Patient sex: M
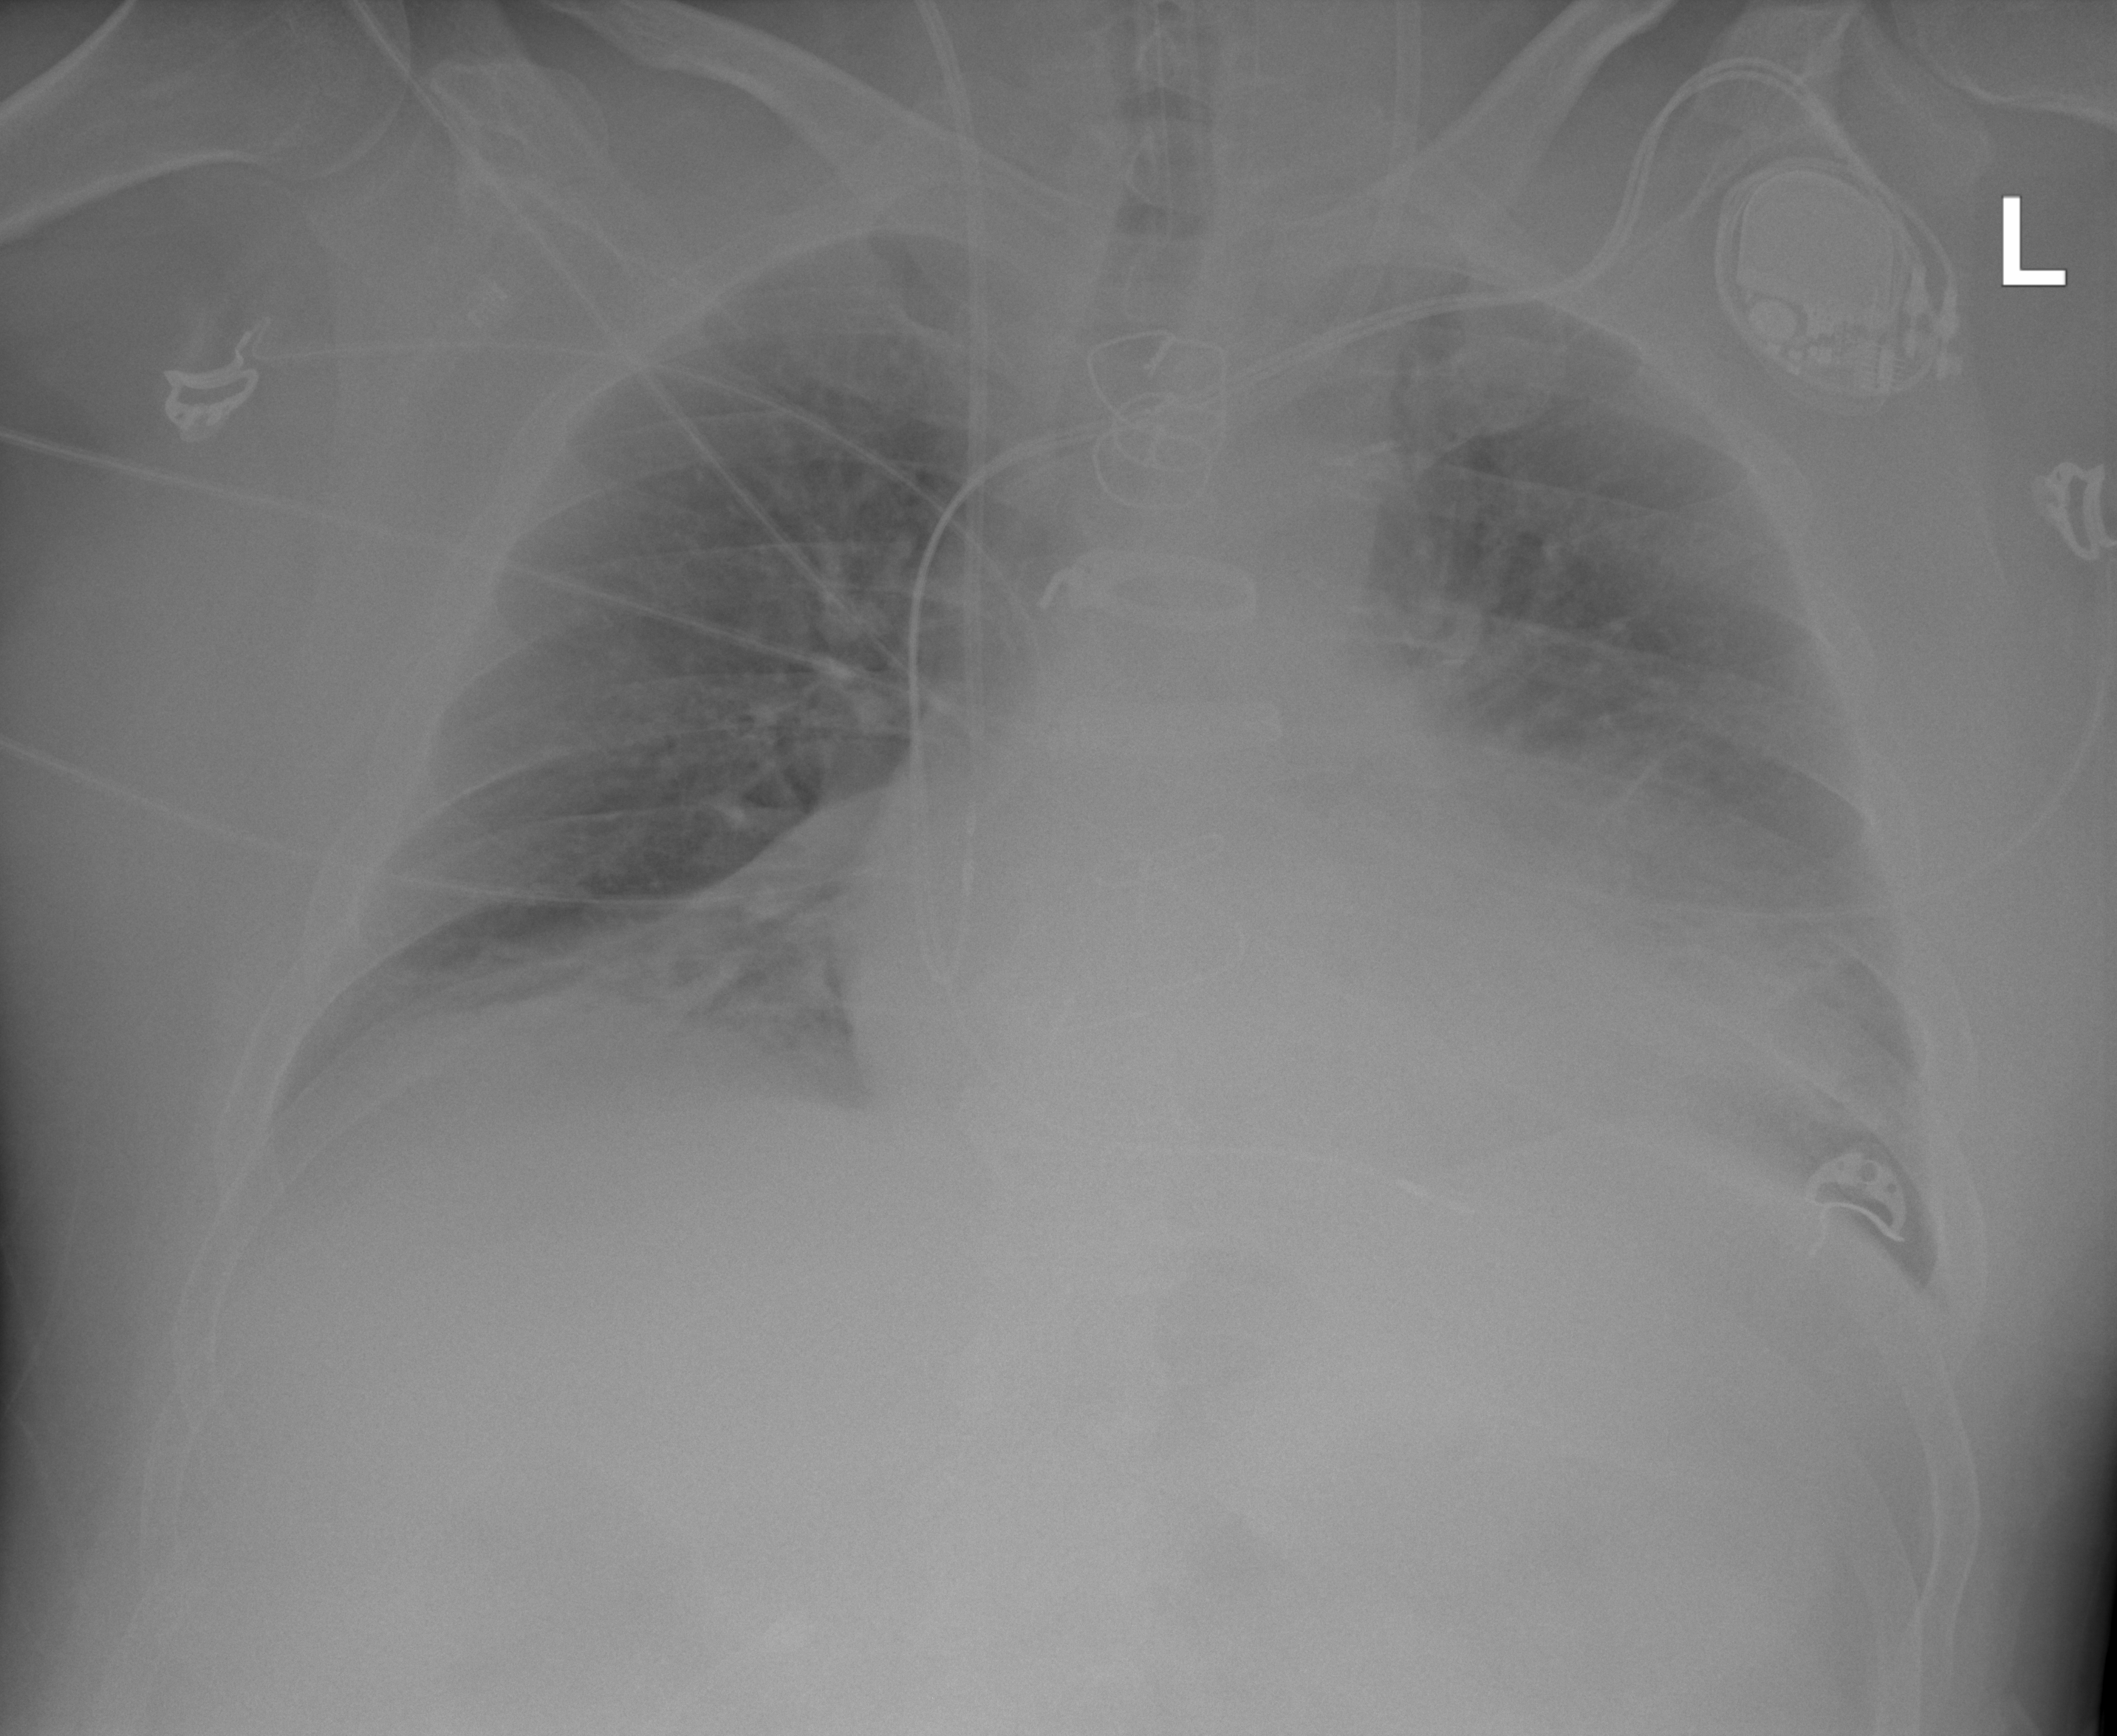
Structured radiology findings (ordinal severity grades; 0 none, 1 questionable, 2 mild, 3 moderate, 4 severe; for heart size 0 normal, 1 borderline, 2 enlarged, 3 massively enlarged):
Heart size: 2
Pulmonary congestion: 2
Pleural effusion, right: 0
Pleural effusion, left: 0
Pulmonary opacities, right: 2
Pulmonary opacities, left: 2
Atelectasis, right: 2
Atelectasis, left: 2